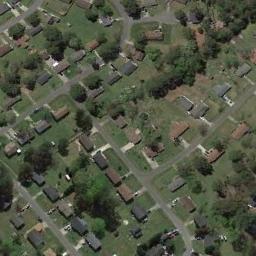
Label: residential